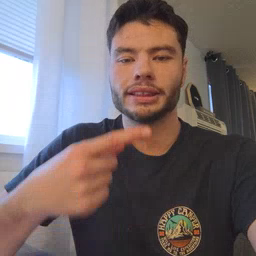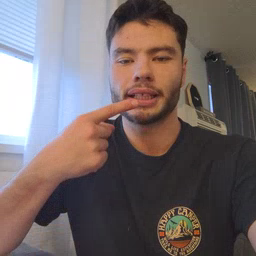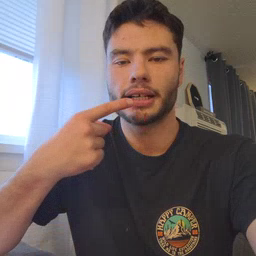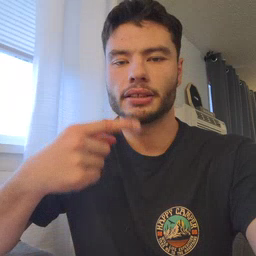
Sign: say